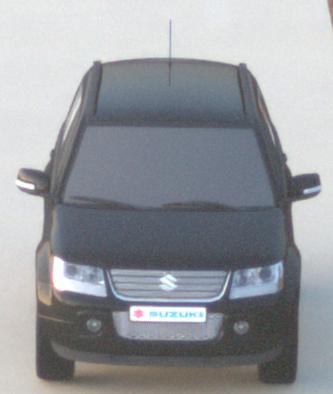
Make: Suzuki
Model: Grand Vitara
Detailed model: Gen. 1 JT
Model produced from: 2009
Model produced until: 2012
Doors: 5
Color: black
Road condition: dry road
Daytime: sunrise or sunset
Contrast: low contrast